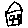
Label: house